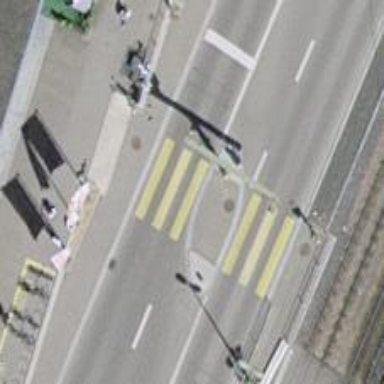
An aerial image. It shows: Crossing with traffic signals.